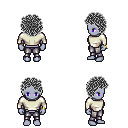
a pixel art fantasy rpg character, female body template, dark elf, purple skin, white long-sleeve shirt, metal pants, gray curly afro hairstyle, bracelets, four views (front, back, left, right), 2x2 character sprite sheet, small pixel art, hard edges, no anti-aliasing